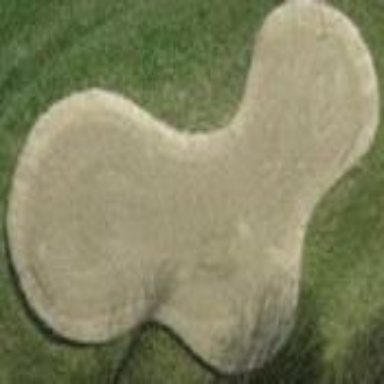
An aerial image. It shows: Sand bunker on golf course.